Field crop: maize
Growth stage: 2
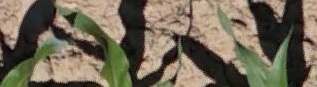
Species: maize